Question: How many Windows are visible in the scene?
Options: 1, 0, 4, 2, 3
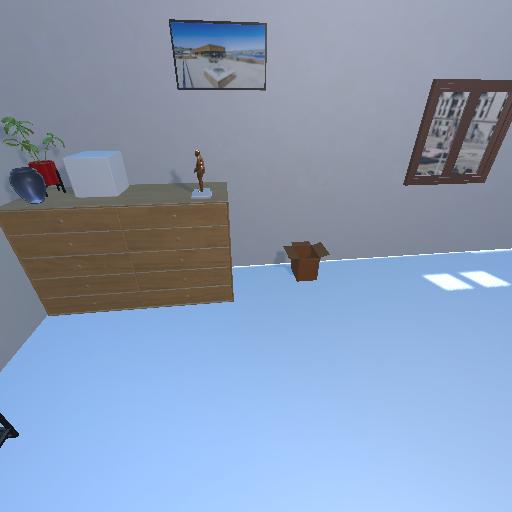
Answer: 1